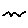
Label: zigzag